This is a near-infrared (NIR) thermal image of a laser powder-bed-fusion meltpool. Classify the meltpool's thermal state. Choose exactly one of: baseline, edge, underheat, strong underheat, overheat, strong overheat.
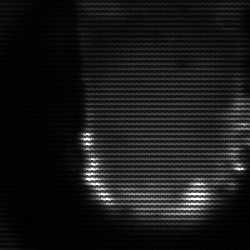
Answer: baseline